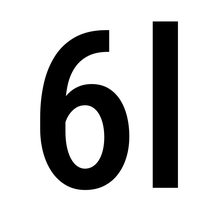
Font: Roboto_Condensed_Medium